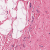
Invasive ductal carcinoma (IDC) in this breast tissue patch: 0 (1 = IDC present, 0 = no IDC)